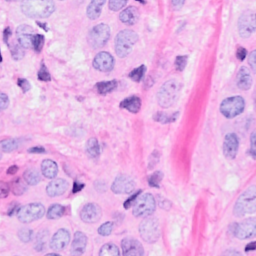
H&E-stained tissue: Breast